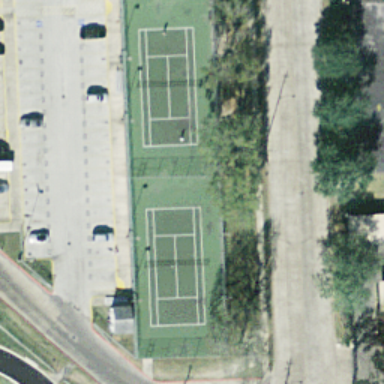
Two tennis courts arranged neatly with some plants surrounded .